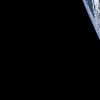
Label: space